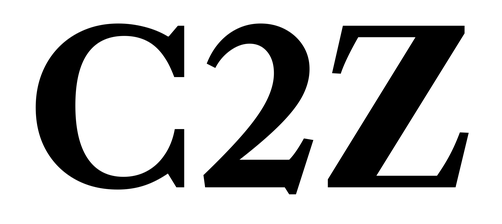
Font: LibreCaslonText_Bold